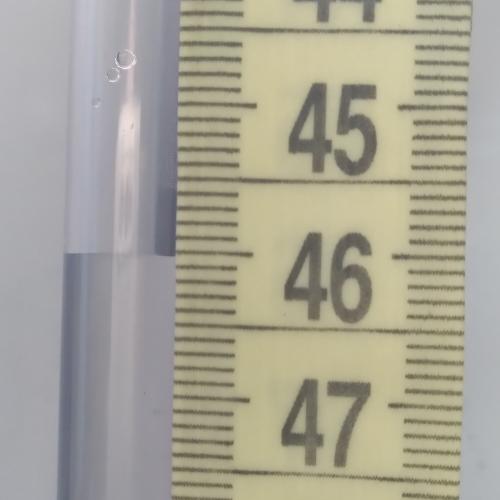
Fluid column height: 46.0 cm